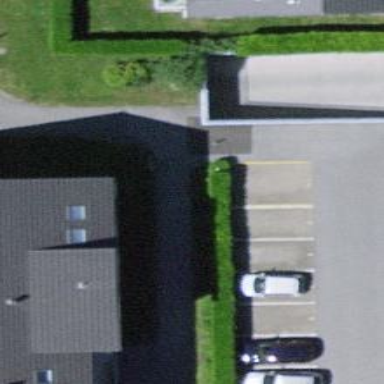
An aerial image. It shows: Bollard barrier.